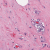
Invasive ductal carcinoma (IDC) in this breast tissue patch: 0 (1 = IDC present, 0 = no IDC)